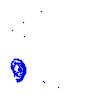
Particle: kaon